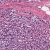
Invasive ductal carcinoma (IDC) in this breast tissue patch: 1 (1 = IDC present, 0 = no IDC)